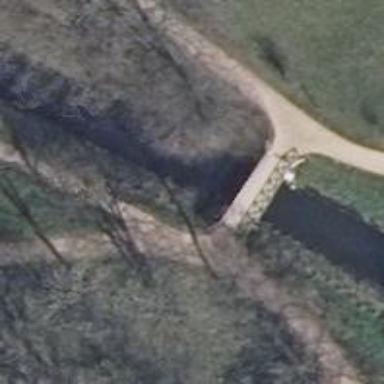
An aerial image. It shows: Footway bridge.